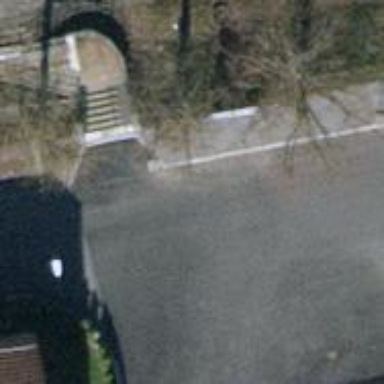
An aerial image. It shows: Footway made of paving stones.